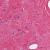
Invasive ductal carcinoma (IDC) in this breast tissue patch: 0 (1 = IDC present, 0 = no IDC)